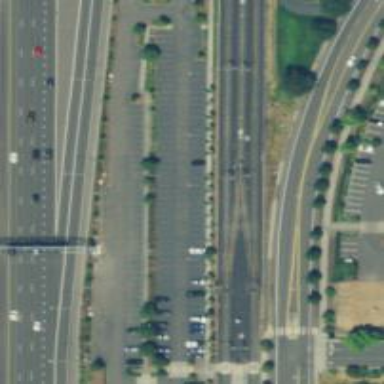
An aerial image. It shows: Light rail siding with electrified contact line.